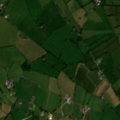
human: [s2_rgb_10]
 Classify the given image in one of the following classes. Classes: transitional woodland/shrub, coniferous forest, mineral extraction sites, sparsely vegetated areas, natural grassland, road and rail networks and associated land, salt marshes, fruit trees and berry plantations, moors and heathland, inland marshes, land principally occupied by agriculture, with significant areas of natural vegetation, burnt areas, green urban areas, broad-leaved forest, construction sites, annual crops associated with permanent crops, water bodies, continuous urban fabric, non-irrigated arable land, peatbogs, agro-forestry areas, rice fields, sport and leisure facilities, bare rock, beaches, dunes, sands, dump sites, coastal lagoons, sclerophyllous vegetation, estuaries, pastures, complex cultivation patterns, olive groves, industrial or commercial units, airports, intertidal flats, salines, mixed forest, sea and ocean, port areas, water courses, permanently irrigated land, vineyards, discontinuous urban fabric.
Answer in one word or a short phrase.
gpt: pastures, land principally occupied by agriculture, with significant areas of natural vegetation